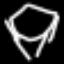
Label: diamond